Aerial crown-view tile of a tropical tree (Barro Colorado Island, Panama), acquired 20241216:
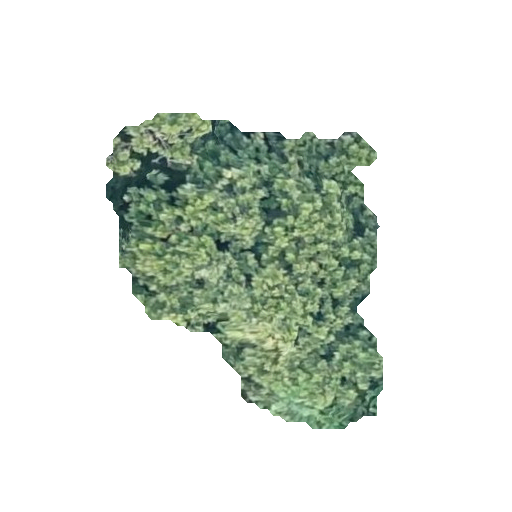
Species: Anacardium excelsum
GBIF accepted scientific name: Anacardium excelsum
Crown area: 89.525 m²